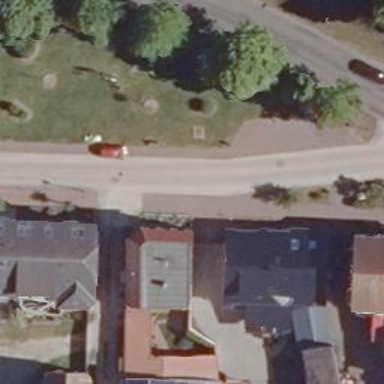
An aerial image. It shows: Smoothly paved residential road.